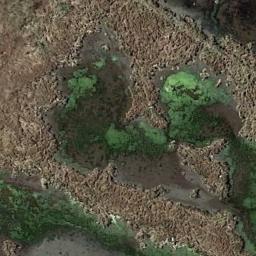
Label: wetland